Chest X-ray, PA view. Patient: 60 years old, sex F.
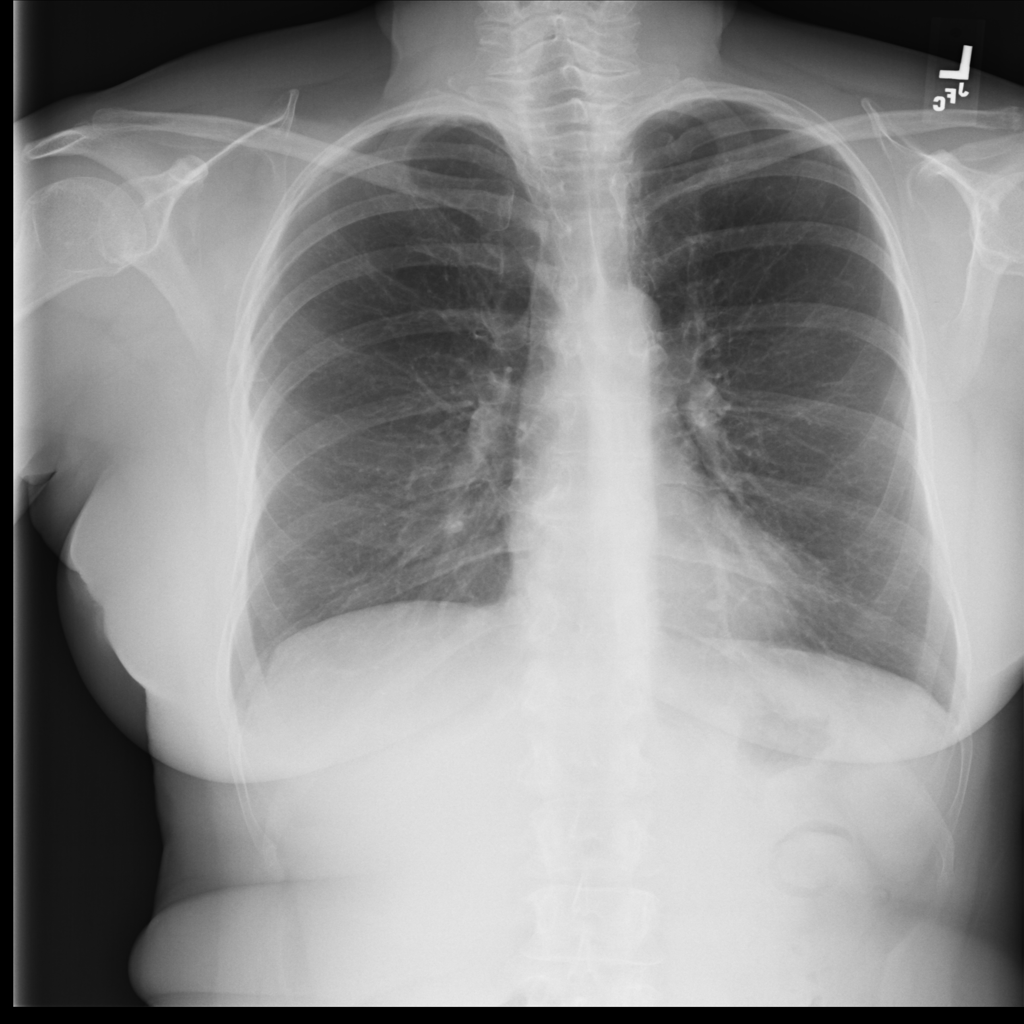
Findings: Fibrosis